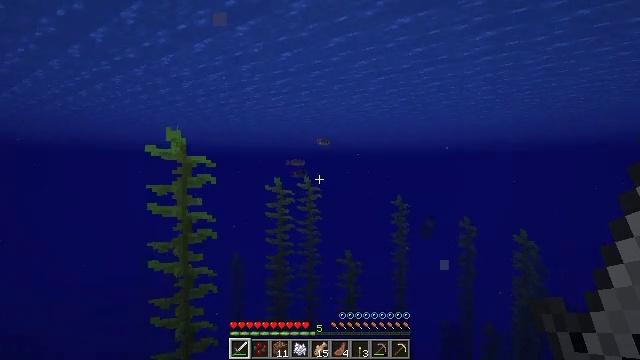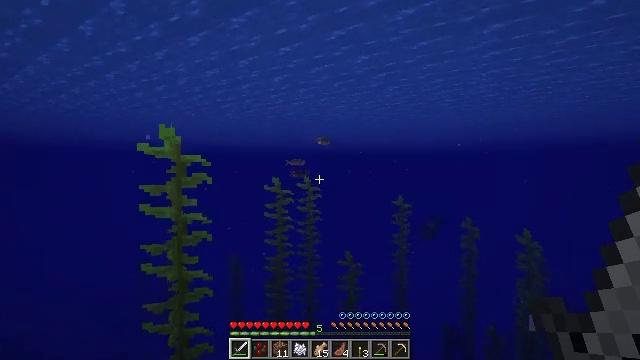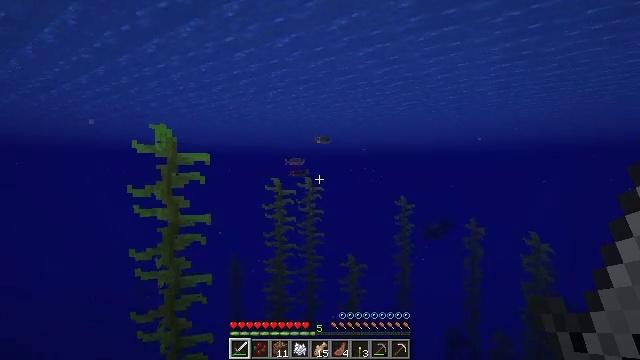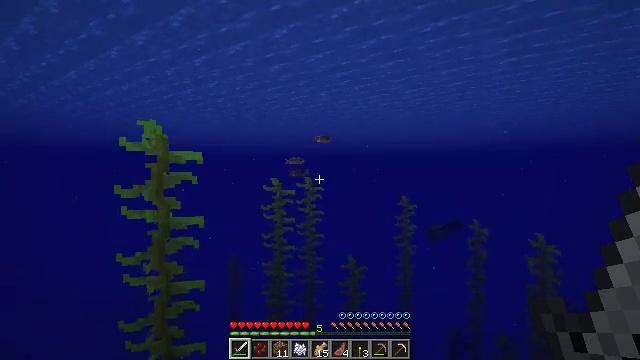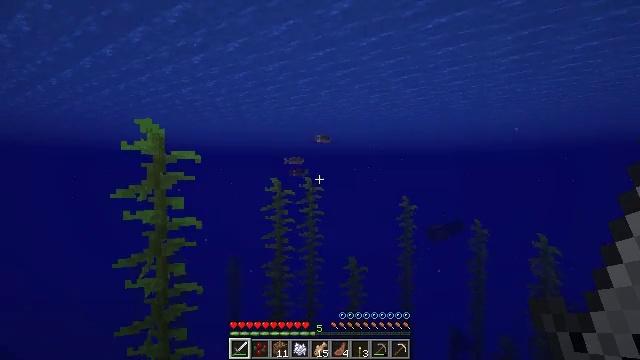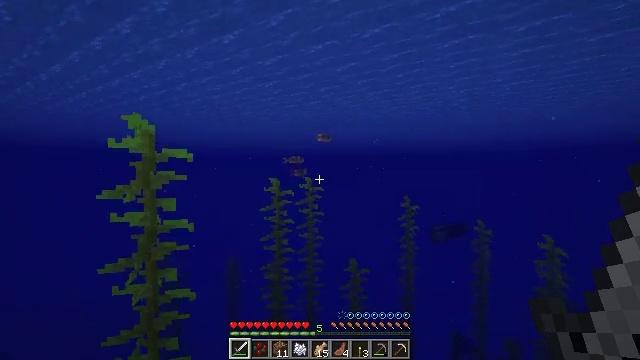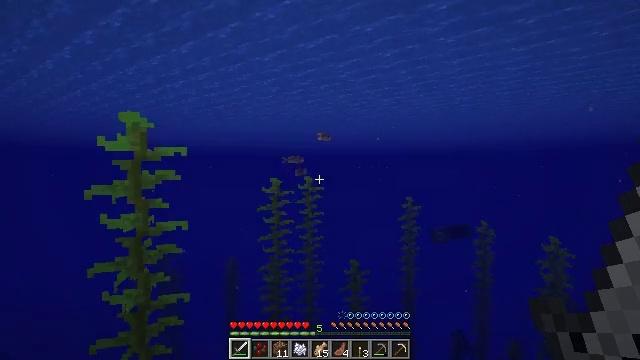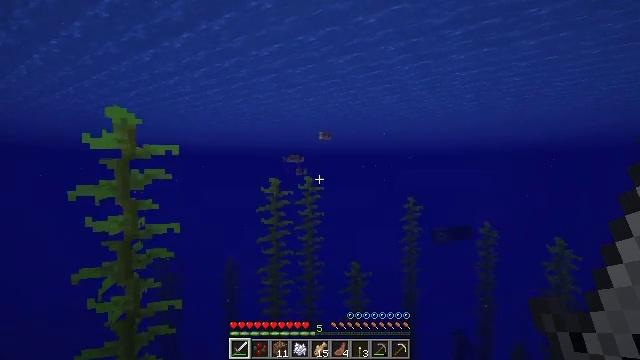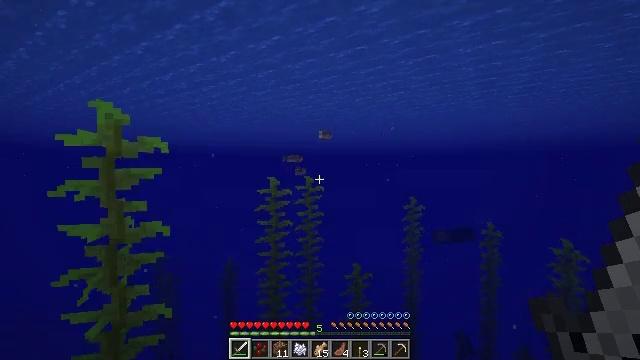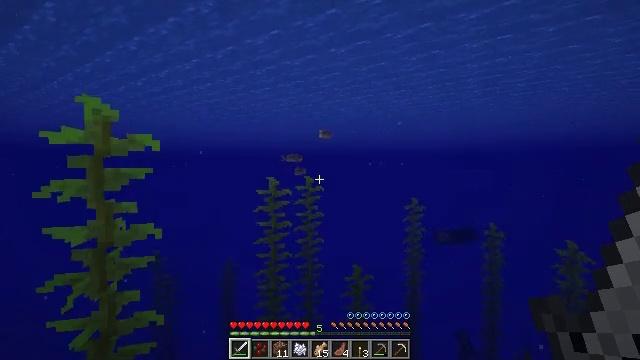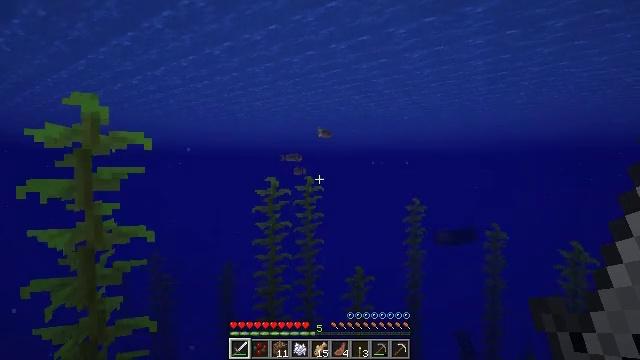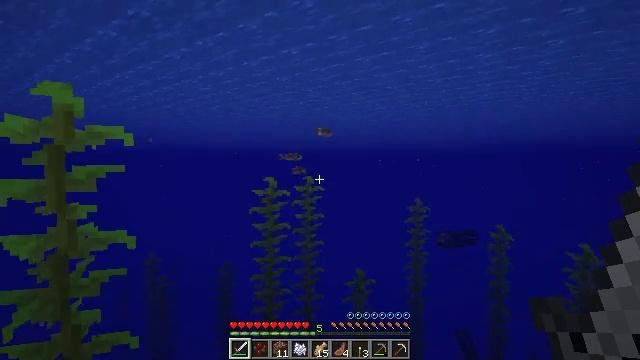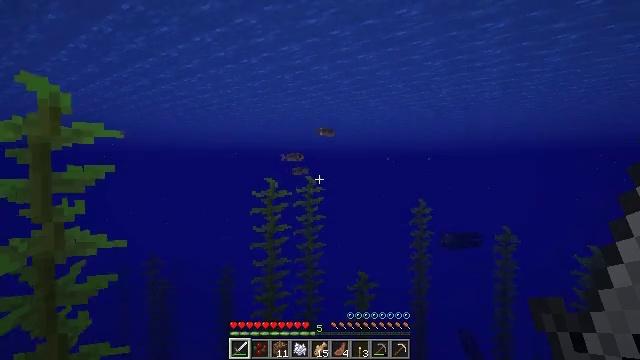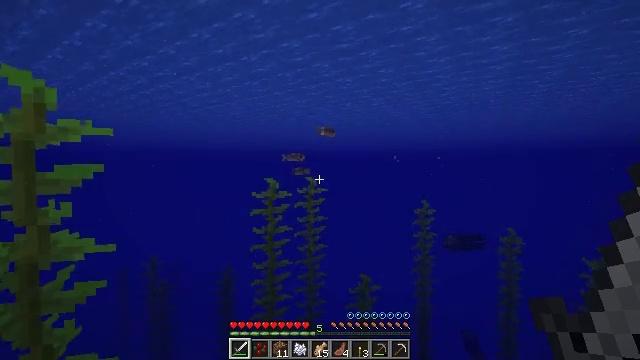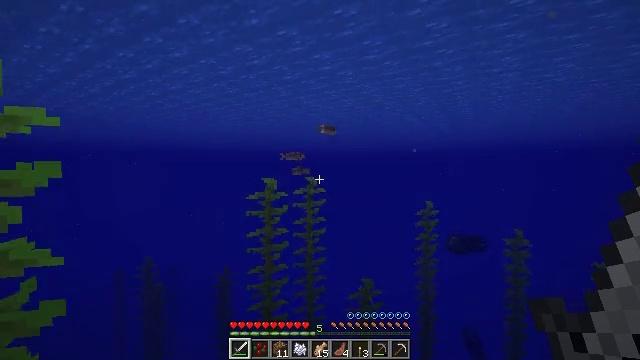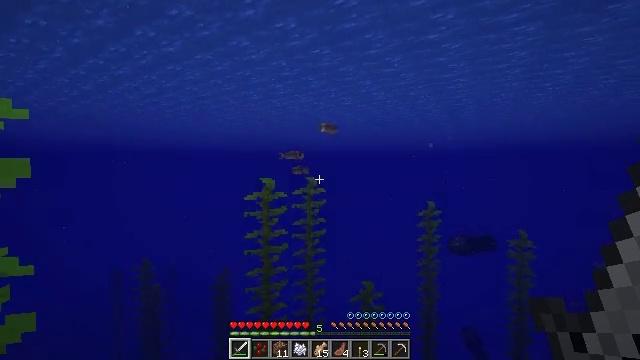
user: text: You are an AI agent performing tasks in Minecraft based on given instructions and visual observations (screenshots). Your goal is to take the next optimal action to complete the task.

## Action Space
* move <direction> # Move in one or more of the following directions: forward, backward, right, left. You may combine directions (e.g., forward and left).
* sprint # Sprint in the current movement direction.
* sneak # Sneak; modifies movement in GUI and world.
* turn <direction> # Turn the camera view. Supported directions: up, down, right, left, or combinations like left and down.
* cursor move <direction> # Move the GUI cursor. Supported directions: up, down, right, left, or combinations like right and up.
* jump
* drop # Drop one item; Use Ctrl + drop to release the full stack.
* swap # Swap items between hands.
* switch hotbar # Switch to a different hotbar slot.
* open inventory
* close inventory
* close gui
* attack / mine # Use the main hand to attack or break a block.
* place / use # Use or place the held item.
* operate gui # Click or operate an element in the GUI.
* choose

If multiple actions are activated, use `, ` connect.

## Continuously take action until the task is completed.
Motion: motion action
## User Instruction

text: Kill mobs in water.
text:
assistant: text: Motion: move forward
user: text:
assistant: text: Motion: move forward
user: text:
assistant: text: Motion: move forward
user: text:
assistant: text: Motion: move forward
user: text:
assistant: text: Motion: move forward
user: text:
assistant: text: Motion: move forward
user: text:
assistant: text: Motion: move forward
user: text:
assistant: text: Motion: move forward
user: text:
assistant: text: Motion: move forward
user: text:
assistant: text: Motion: move forward
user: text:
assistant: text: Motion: move forward
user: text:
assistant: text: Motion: move forward
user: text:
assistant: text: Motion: move forward
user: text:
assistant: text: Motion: move forward
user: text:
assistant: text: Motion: move forward
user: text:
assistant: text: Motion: move forward
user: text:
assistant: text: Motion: move forward
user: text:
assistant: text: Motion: move forward
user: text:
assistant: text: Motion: move forward
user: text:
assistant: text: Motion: move forward
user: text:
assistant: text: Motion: move forward
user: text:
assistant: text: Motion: move forward, jump
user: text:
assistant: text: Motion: move forward, jump
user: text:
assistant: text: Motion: move forward, jump
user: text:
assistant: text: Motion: move forward, jump
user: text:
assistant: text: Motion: move forward, jump
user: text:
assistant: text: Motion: move forward, jump
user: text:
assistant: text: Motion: move forward
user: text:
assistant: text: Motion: move forward
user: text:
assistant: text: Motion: move forward